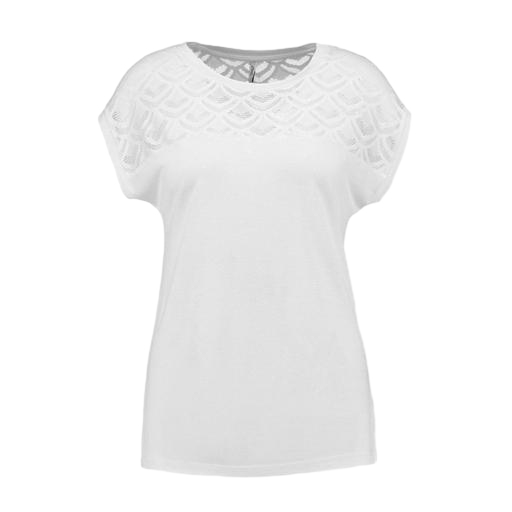
white lace muscle t-shirt, white lace t-shirt, short-sleeve top only macy, white background